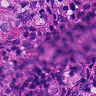
Metastatic tissue present: yes